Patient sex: M
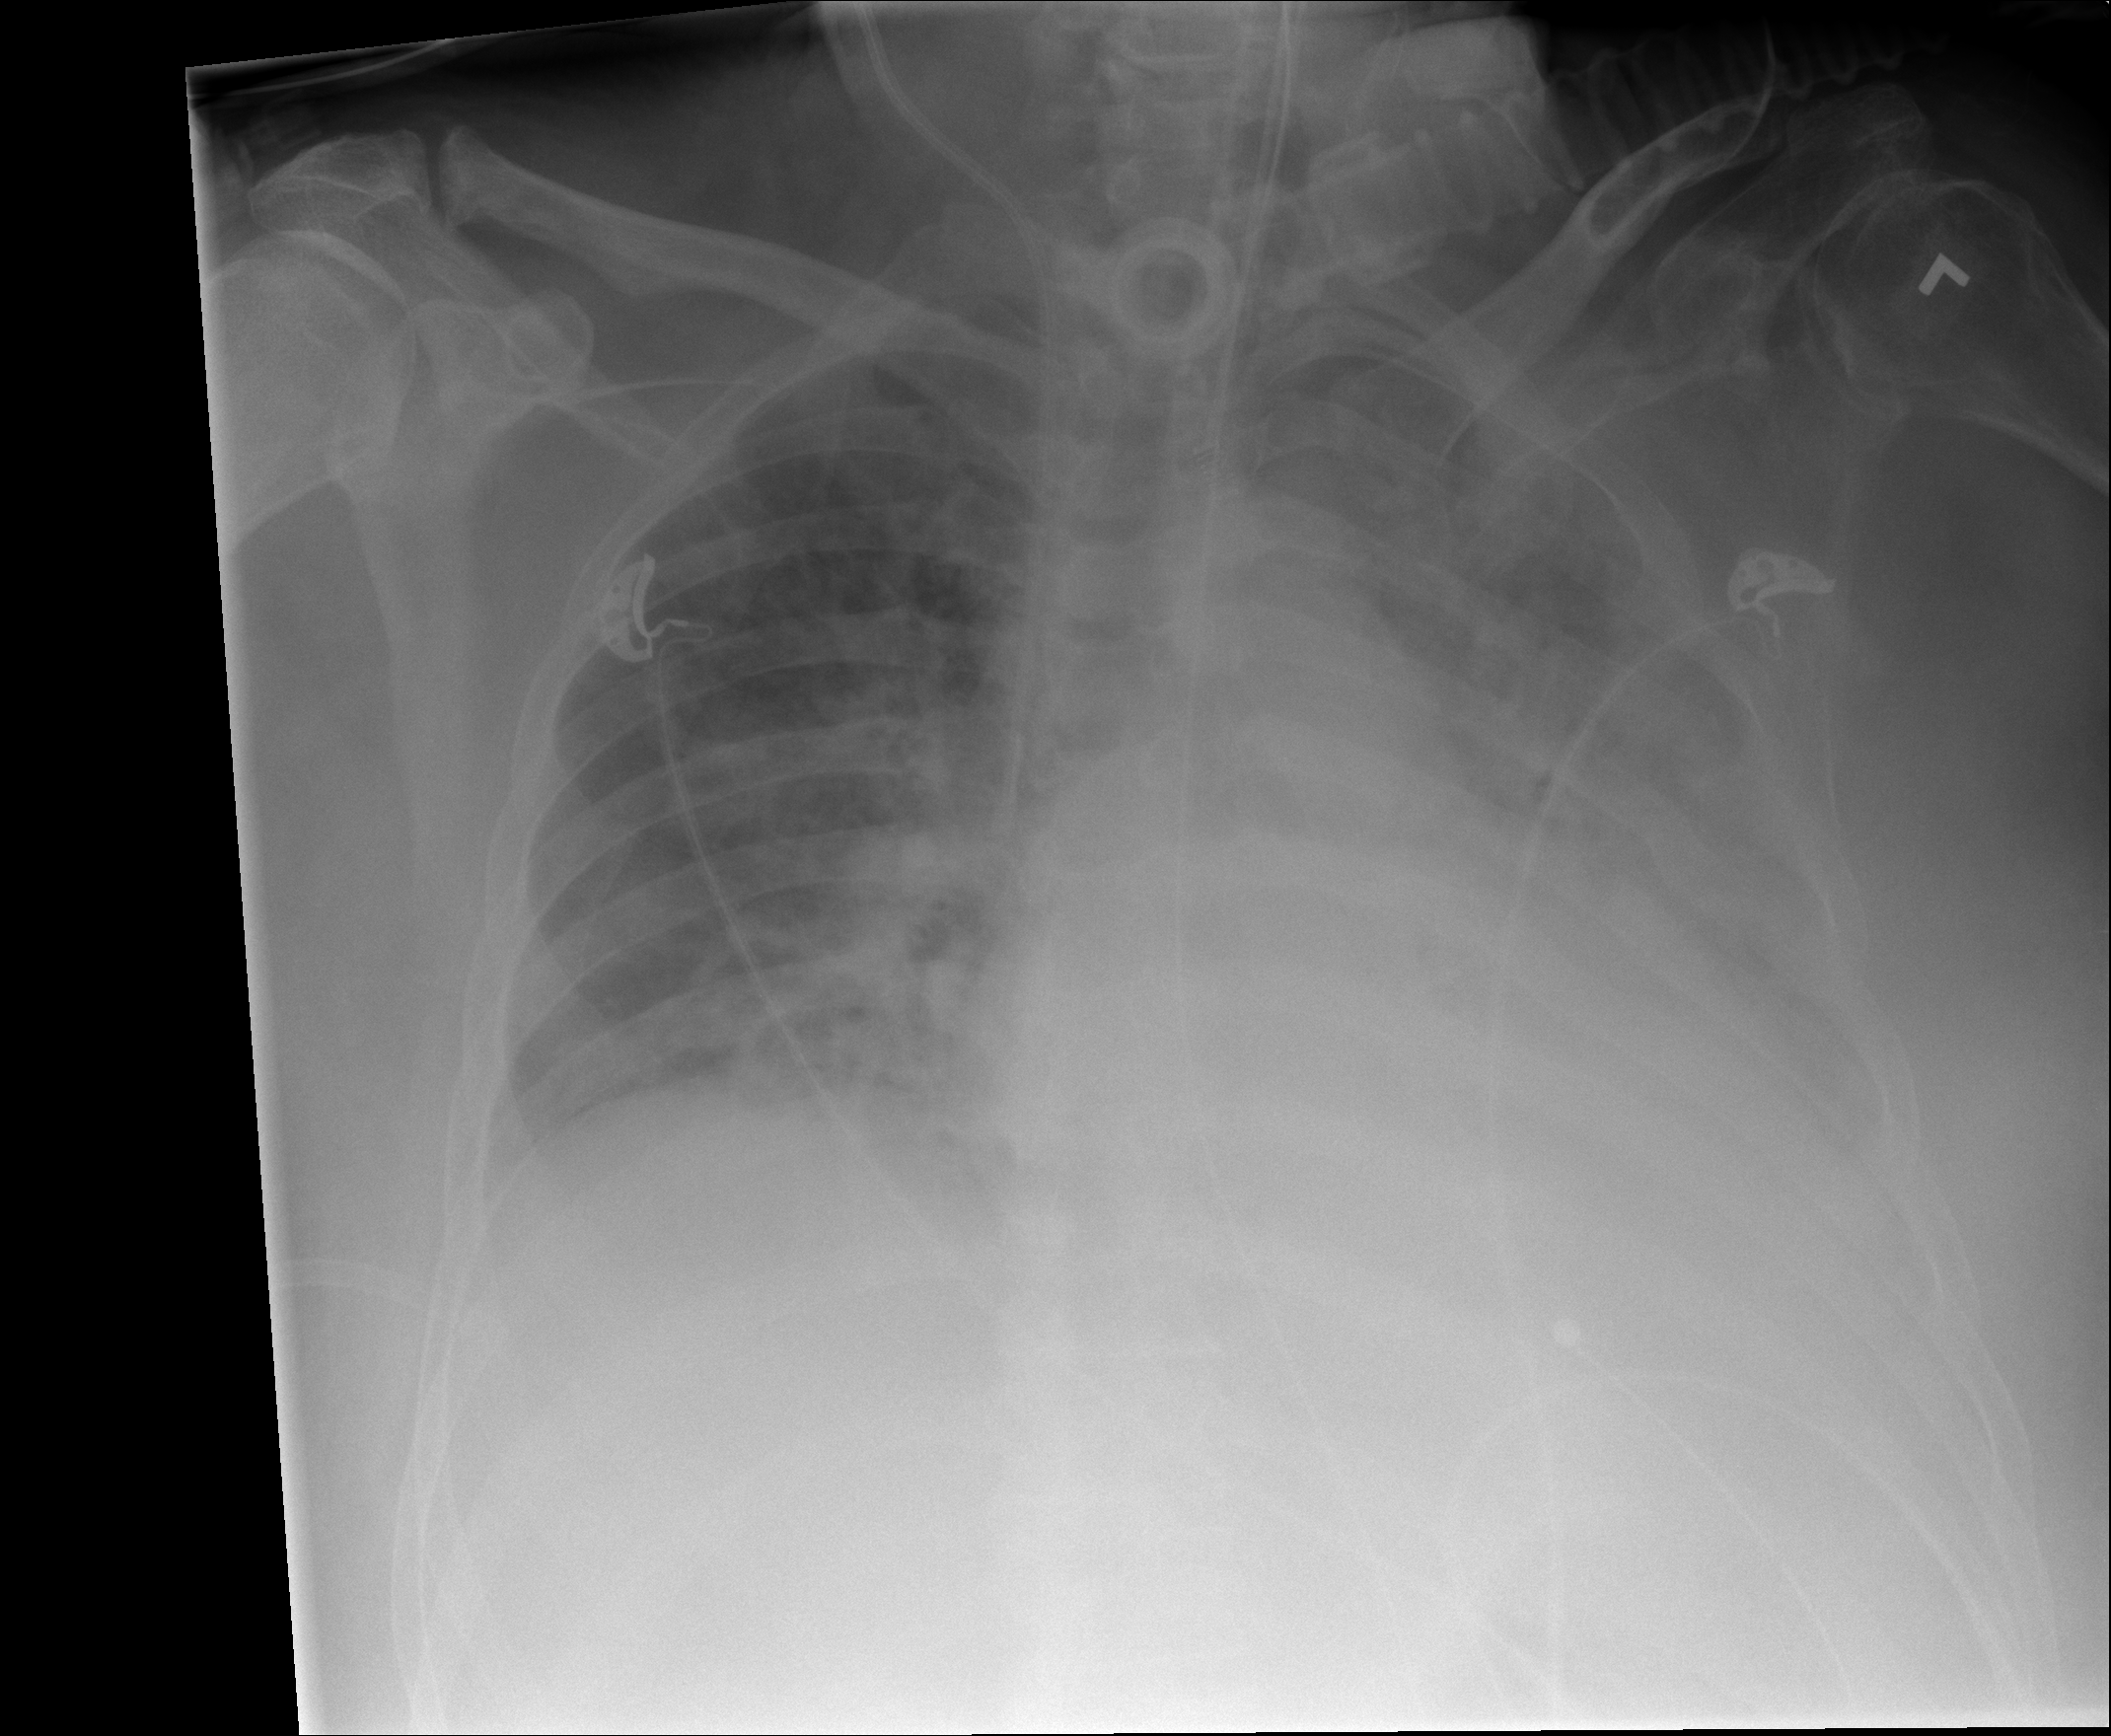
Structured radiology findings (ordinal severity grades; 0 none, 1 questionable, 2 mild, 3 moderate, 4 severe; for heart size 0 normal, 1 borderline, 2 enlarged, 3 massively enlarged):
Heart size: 2
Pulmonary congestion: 3
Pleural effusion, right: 2
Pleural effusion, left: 3
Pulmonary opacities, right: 2
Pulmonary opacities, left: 2
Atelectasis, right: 2
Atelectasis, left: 3